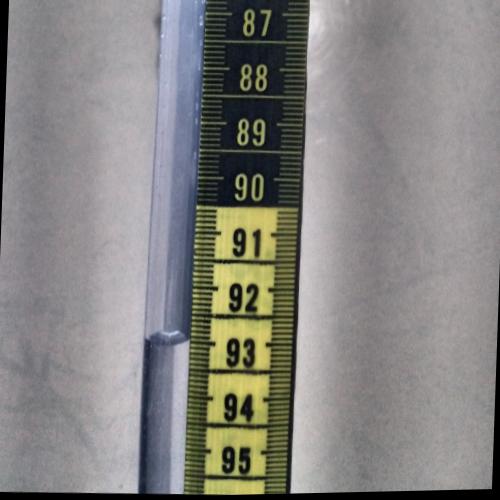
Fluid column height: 93.0 cm